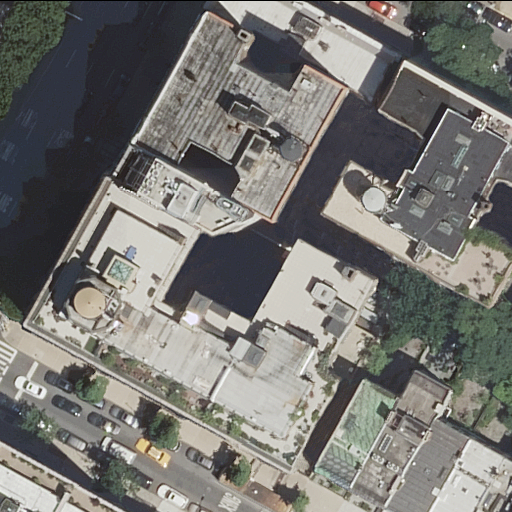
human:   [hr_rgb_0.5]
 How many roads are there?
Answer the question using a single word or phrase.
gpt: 3

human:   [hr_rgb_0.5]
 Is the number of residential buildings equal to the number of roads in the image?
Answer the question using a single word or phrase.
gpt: no

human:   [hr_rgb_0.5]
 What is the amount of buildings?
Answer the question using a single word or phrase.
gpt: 10

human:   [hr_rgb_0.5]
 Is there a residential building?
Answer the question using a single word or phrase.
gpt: yes

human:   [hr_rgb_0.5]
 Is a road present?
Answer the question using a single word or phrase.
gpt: yes

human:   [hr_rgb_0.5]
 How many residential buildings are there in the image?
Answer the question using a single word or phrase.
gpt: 10

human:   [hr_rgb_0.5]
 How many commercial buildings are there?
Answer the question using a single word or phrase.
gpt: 0

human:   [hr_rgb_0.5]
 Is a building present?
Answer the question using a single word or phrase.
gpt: yes

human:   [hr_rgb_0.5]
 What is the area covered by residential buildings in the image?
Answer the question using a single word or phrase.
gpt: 4914m2

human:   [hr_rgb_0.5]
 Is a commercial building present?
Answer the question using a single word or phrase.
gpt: no

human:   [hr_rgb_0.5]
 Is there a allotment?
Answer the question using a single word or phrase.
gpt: no

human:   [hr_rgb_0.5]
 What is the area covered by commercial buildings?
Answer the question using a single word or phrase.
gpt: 0m2

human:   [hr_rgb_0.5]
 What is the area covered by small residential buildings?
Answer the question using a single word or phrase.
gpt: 46m2

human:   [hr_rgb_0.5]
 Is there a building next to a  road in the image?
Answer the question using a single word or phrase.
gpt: yes

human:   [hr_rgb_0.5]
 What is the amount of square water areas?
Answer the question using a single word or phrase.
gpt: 0

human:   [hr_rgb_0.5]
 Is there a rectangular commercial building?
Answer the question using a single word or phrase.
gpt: no

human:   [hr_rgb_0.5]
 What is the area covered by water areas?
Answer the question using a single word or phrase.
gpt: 0m2

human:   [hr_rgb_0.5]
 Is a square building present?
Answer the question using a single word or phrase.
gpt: no

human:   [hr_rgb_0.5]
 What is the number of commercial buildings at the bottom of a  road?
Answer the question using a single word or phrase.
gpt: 0

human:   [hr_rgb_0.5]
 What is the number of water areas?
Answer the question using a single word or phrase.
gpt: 0

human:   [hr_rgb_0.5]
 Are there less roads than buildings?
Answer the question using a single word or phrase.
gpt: yes

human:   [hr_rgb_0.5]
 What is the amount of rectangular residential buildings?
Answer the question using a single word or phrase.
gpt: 5

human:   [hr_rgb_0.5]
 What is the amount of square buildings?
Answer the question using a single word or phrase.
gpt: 0

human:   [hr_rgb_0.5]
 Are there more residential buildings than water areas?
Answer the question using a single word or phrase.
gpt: yes

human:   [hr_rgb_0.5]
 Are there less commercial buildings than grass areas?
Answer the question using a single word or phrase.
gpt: no

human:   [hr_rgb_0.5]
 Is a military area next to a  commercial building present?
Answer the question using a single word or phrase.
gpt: no

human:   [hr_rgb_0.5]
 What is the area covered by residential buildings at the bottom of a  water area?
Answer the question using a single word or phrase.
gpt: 0m2

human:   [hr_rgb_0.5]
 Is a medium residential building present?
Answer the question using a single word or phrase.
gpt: yes

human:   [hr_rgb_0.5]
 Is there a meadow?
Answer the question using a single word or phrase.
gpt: no

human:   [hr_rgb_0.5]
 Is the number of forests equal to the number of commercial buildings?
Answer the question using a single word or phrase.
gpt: yes

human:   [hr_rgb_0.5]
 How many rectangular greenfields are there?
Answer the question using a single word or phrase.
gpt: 0

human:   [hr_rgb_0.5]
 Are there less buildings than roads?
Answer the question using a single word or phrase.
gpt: no

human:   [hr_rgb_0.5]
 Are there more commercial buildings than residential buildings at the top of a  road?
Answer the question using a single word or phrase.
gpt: no

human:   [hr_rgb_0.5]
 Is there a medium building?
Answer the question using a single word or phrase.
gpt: yes

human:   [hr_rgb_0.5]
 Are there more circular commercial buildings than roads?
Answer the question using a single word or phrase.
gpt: no

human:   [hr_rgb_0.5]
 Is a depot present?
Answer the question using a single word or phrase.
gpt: no

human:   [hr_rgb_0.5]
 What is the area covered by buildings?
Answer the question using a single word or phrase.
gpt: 4914m2

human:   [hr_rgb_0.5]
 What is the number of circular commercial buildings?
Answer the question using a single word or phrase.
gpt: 0

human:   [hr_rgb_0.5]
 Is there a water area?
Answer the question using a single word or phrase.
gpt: no

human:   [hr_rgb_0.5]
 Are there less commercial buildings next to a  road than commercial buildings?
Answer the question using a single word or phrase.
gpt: no

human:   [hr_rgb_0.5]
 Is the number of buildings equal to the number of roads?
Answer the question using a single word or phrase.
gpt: no

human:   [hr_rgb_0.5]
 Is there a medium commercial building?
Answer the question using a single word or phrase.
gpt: no

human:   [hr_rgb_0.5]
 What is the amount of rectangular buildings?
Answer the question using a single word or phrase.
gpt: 5

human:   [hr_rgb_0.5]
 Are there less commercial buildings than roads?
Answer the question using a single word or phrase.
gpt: yes

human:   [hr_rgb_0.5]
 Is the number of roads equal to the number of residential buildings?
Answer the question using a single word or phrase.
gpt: no

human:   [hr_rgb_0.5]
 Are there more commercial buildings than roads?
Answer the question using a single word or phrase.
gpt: no

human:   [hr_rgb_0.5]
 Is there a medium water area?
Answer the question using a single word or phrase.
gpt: no

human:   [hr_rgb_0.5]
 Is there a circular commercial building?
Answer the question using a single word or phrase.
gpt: no

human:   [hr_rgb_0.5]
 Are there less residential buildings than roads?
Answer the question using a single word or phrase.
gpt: no

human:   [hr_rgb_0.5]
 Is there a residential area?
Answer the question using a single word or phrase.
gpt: no

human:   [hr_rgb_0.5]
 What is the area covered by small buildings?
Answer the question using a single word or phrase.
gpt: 46m2

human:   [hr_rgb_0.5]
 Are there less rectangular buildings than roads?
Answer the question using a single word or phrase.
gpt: no

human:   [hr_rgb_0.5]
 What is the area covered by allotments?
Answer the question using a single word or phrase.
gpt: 0m2

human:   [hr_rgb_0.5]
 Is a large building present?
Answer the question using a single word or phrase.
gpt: yes

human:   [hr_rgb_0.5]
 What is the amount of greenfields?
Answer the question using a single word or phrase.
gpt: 0

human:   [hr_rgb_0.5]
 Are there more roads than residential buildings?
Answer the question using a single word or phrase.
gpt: no

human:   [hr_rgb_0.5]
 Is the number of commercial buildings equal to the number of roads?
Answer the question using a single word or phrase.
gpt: no

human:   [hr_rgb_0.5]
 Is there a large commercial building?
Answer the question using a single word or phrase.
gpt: no

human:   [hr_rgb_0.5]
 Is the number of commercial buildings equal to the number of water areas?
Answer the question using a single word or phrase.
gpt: yes

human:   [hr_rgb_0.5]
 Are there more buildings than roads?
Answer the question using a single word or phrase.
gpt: yes

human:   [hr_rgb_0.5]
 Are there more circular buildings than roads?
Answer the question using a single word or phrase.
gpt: no

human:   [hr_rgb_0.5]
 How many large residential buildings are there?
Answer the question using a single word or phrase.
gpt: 3

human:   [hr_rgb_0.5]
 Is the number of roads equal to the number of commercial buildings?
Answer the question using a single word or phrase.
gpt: no

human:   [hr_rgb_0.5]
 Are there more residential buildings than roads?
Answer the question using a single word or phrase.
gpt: yes